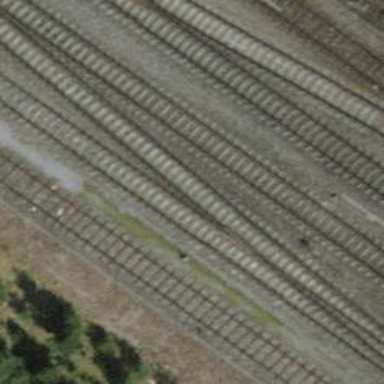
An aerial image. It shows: Electrified rail siding with contact line.